Interaction volume radius: 5 \u00c5
Interaction volume height: 40 \u00c5
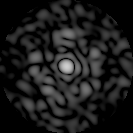
Disorder parameter: 0.8515